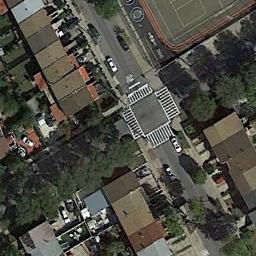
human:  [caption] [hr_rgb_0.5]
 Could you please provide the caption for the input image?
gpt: There was a line of trees east and west of the intersection .

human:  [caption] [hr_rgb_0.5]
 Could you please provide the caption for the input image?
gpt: There are several vehicles on the road at the intersection, Many buildings and trees around the intersection, And a tennis court by the road .

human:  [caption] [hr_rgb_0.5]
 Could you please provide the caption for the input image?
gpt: An intersection with sparse traffic located in a dense residential area with some trees and a ground track field .

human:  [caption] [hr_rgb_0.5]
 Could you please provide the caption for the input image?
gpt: There are numerous buildings of different shapes and sizes beside the intersection .

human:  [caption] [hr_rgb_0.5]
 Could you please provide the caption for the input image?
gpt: There are many buildings and green trees around the intersection .